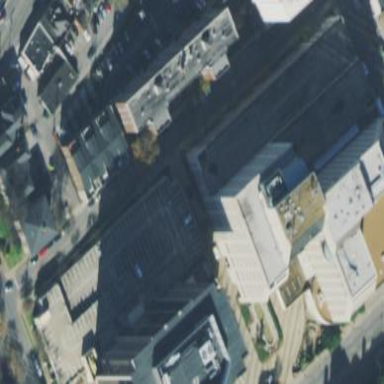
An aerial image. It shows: Multi-storey parking building.